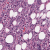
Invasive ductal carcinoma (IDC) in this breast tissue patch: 1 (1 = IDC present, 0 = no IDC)